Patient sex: M
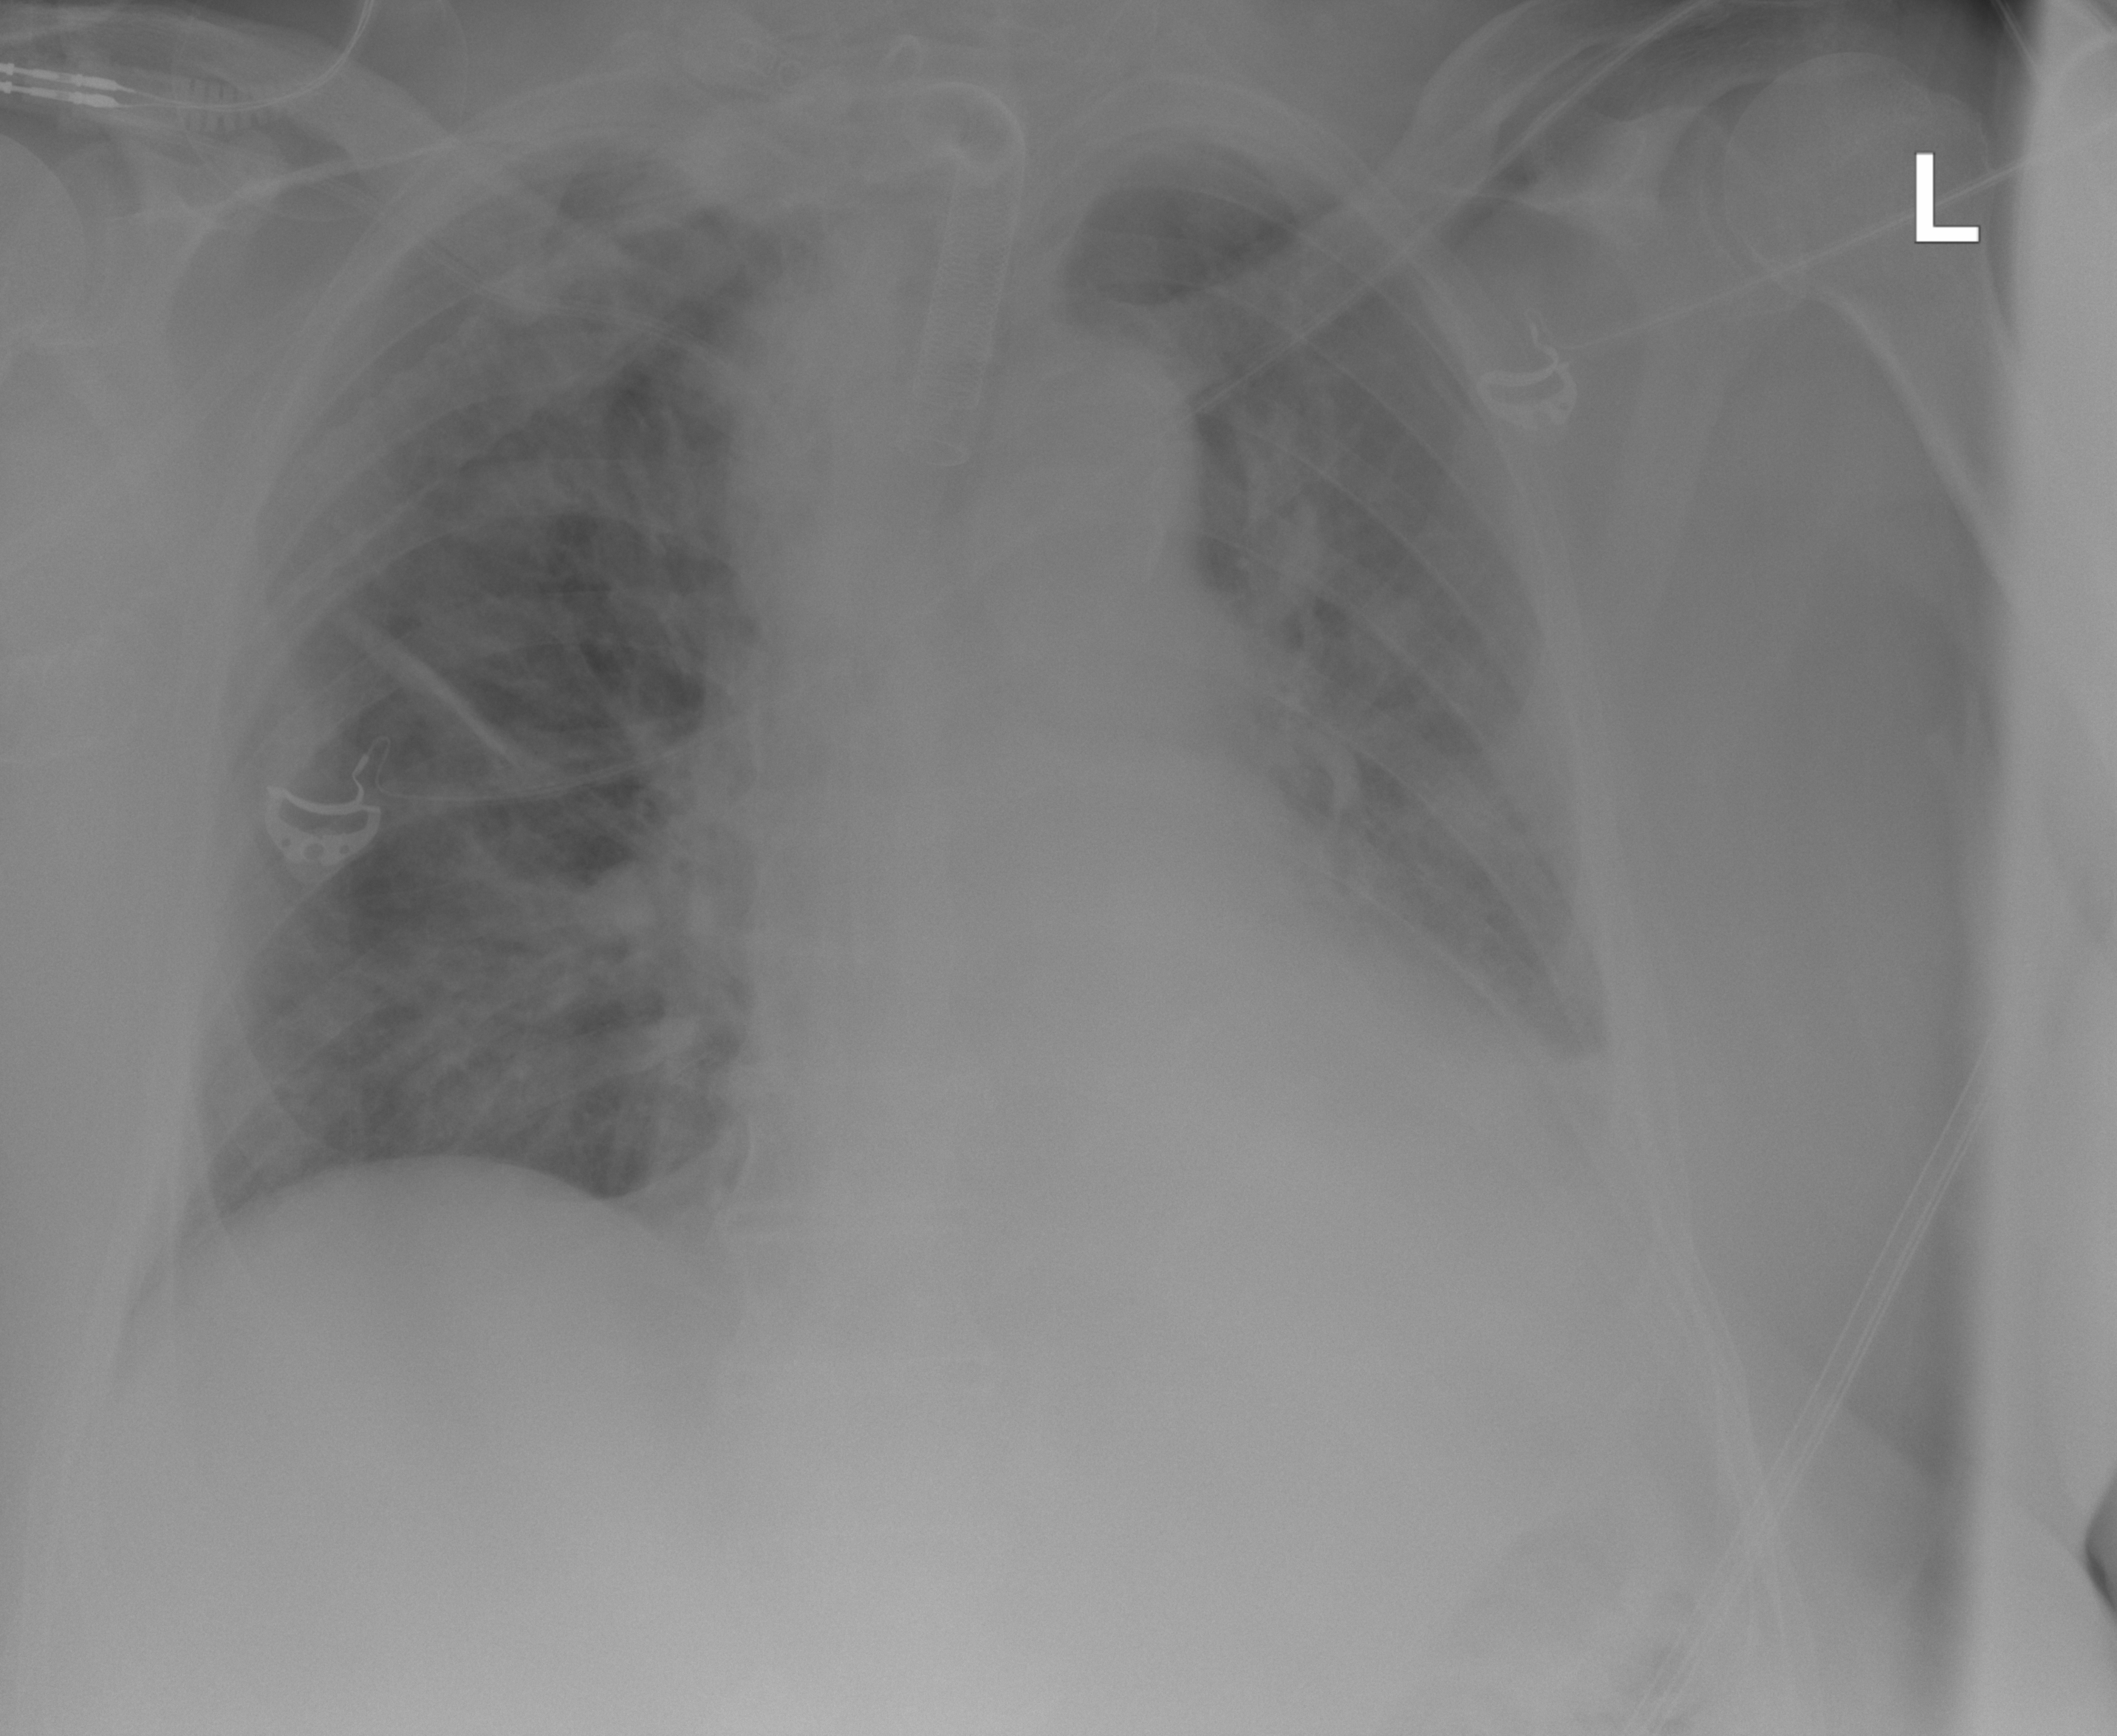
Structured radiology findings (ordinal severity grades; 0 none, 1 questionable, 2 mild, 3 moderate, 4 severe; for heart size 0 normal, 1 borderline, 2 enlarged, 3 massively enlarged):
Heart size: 2
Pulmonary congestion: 2
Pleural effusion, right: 0
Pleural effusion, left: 2
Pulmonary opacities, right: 0
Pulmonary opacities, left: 2
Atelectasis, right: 2
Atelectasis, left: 2